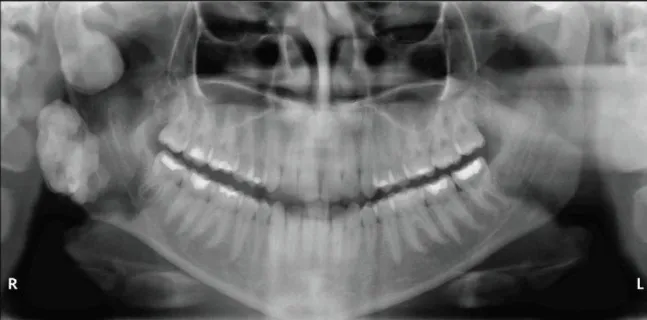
Panoramic examination of patient 1. The examination shows radiopaque lesions just inferior to the right mandibular condyle and the mandible angle.
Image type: radiology (x_ray)